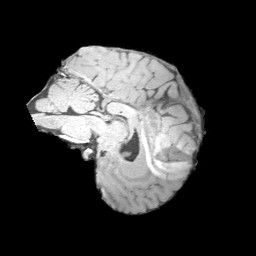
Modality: MP2RAGE
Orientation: sagittal